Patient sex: F
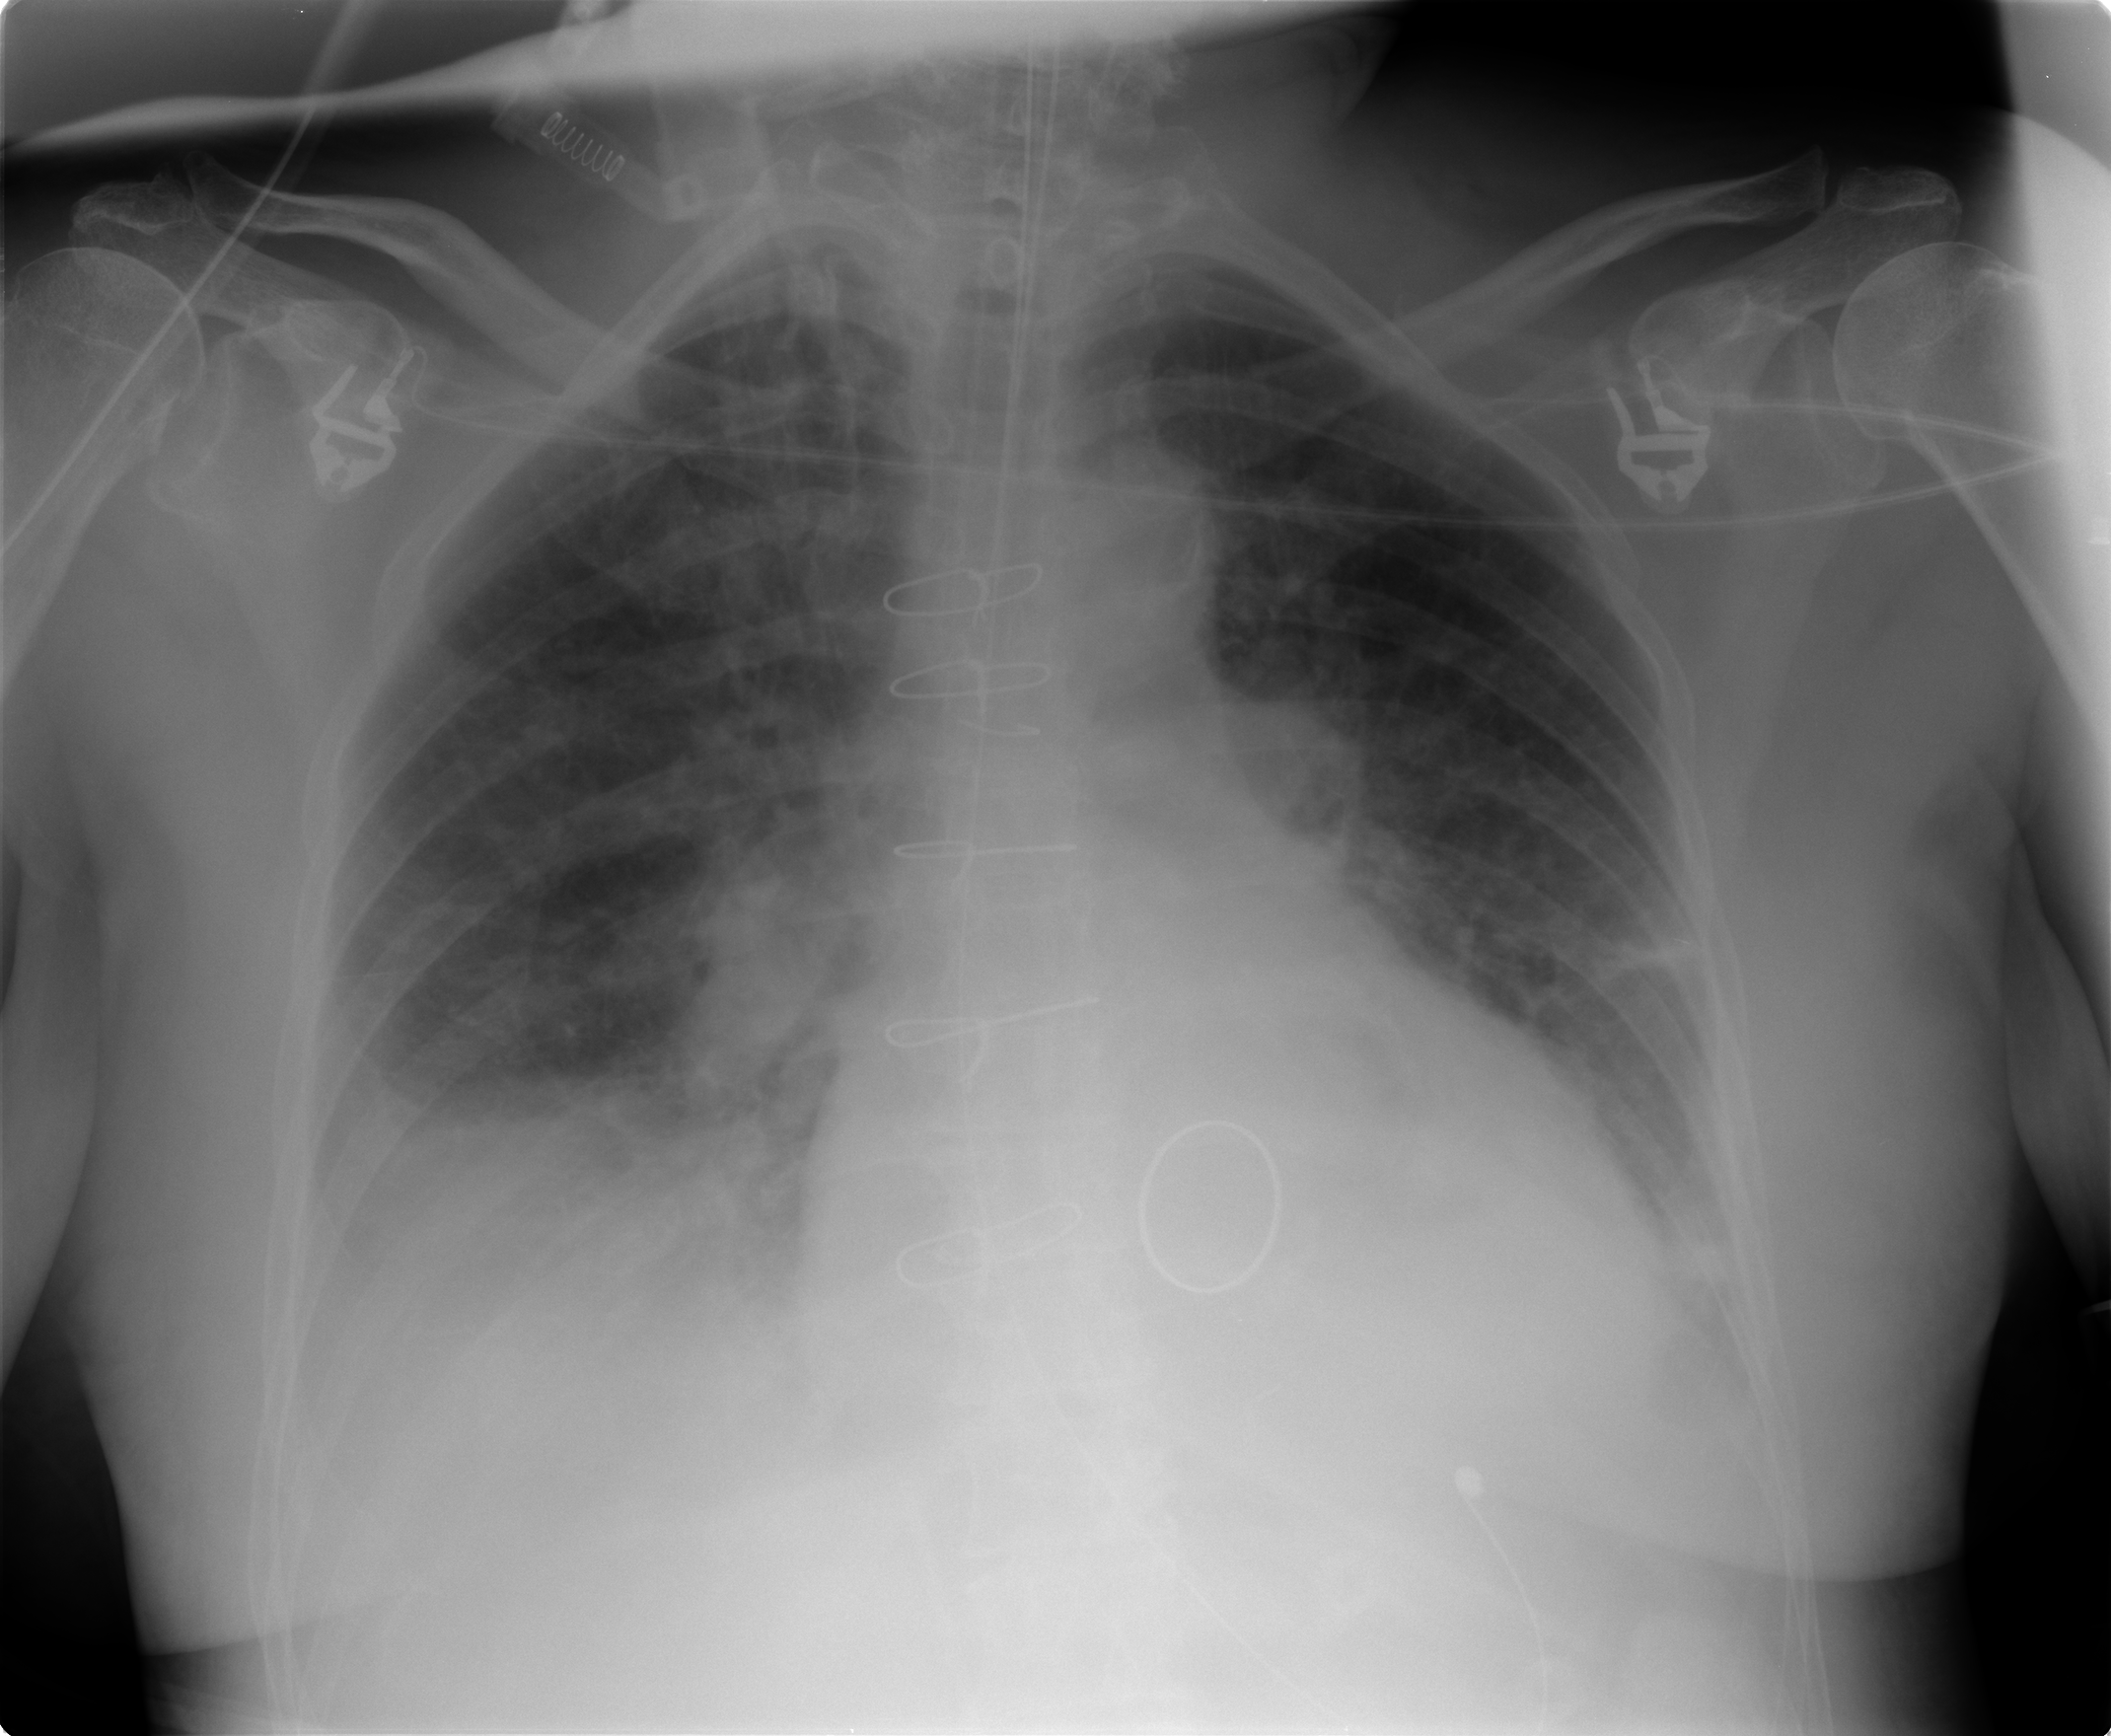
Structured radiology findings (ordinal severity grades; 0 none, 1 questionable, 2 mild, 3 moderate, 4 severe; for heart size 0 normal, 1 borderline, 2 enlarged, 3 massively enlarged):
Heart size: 0
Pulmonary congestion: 2
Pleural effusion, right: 2
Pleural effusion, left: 1
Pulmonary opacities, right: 2
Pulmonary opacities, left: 0
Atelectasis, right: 2
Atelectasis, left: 1